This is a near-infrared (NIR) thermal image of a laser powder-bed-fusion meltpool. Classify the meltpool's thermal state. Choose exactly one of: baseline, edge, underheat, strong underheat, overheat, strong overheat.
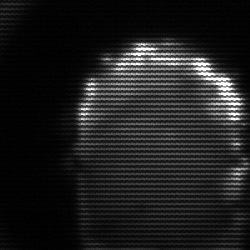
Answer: baseline